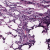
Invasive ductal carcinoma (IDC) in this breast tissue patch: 0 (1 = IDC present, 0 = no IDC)